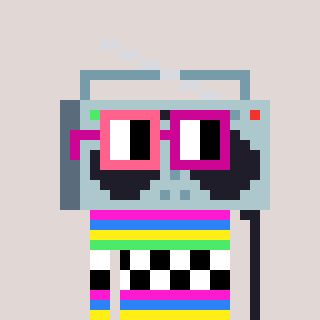
a pixel art character with square pink and red glasses, a boombox-shaped head and a grayscale-colored body on a warm background